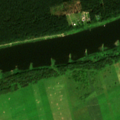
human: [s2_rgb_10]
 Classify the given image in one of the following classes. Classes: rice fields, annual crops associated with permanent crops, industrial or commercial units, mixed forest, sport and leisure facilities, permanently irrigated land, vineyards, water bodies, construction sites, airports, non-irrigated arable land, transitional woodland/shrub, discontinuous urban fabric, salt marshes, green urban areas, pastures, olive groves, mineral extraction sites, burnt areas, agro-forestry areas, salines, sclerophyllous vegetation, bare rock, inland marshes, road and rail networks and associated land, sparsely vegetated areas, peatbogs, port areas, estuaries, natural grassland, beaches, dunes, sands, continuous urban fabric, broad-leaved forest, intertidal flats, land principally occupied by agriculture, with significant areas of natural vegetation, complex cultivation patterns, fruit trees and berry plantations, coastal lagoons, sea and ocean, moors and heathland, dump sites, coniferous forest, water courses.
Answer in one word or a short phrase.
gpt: pastures, broad-leaved forest, coniferous forest, water courses